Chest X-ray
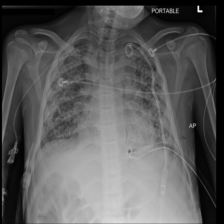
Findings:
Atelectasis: negative
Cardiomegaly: negative
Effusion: negative
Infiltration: negative
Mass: negative
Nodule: negative
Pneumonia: negative
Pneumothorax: positive
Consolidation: negative
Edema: negative
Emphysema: negative
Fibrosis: negative
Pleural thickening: negative
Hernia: negative